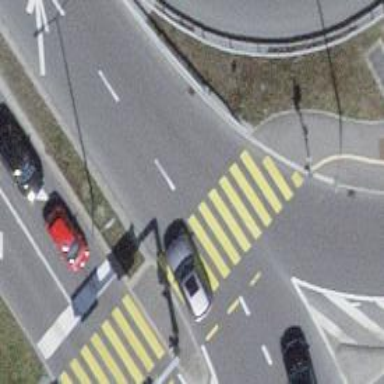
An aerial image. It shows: Crossing with traffic signals.